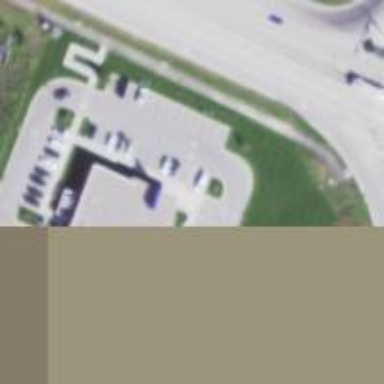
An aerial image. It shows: Asphalt paved area.